Aerial crown-view tile of a tropical tree (Barro Colorado Island, Panama), acquired 20250414:
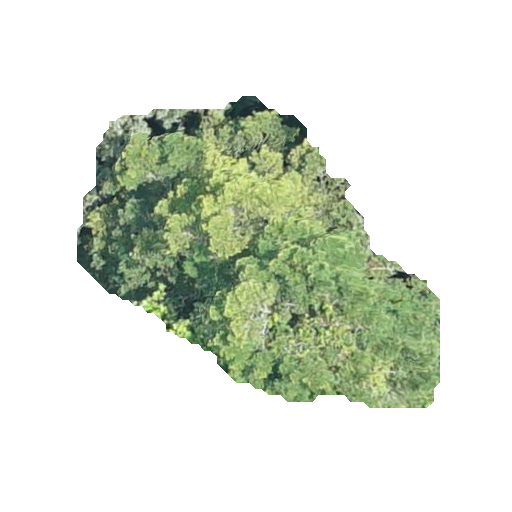
Species: Terminalia amazonia
GBIF accepted scientific name: Terminalia amazonica
Crown area: 108.28 m²